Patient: sex M, age 78
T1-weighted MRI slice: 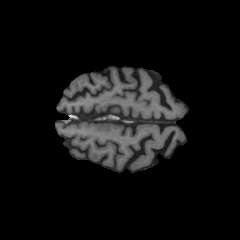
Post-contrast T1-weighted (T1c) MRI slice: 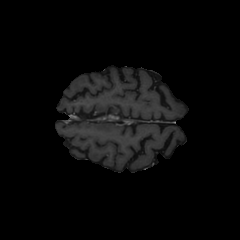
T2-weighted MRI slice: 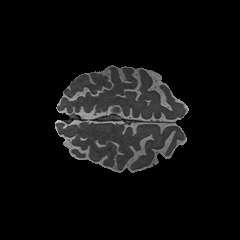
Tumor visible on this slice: no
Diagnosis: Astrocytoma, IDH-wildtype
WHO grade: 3